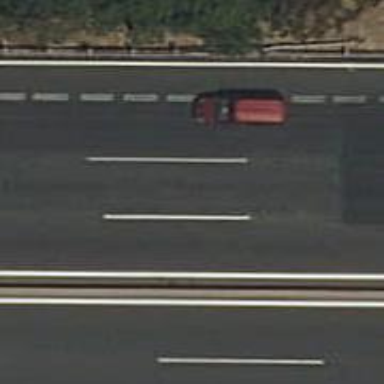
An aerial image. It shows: Motorway.